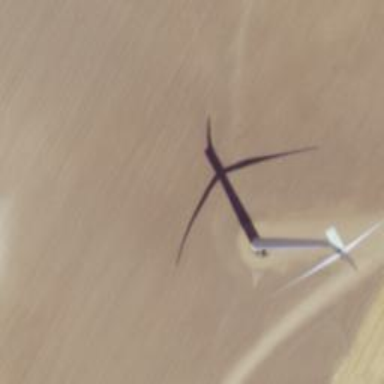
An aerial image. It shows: Wind turbine generator that utilizes wind as its source for generating electricity. It is of the horizontal axis type.